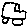
Label: car